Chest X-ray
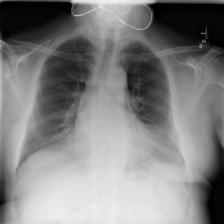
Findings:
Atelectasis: negative
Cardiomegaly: negative
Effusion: negative
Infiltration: negative
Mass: negative
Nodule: negative
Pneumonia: negative
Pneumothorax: negative
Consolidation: negative
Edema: negative
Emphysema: negative
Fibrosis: negative
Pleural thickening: negative
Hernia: negative